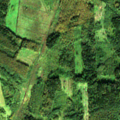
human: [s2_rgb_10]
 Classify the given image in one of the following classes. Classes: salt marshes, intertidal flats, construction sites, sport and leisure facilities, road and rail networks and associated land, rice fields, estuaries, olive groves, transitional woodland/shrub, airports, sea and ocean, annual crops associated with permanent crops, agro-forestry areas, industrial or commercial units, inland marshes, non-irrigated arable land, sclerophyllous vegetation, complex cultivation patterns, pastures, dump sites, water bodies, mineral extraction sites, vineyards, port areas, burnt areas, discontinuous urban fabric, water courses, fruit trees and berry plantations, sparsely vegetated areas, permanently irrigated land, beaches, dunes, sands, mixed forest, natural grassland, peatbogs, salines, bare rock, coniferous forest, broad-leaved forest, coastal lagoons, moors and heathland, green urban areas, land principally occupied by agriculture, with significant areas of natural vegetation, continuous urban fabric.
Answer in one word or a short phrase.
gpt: non-irrigated arable land, pastures, coniferous forest, mixed forest, transitional woodland/shrub